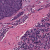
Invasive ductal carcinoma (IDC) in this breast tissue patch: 0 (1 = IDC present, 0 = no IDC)